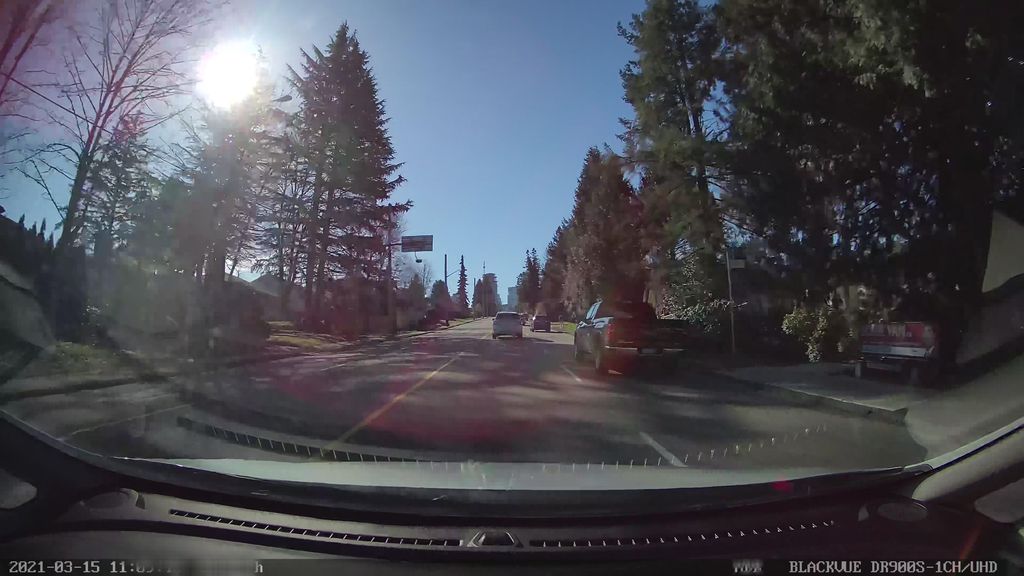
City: vancouver